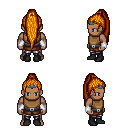
a pixel art fantasy rpg character, male body template, human, dark skin, leather chest armor, metal pants, dark blonde extra-long topknot hairstyle, iron tiara, white cloth bracers, black shoes, four views (front, back, left, right), 2x2 character sprite sheet, small pixel art, hard edges, no anti-aliasing